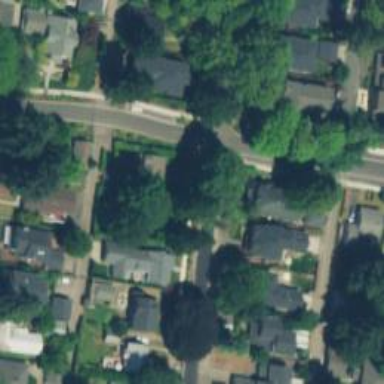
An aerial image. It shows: Residential road with sidewalk on the left.